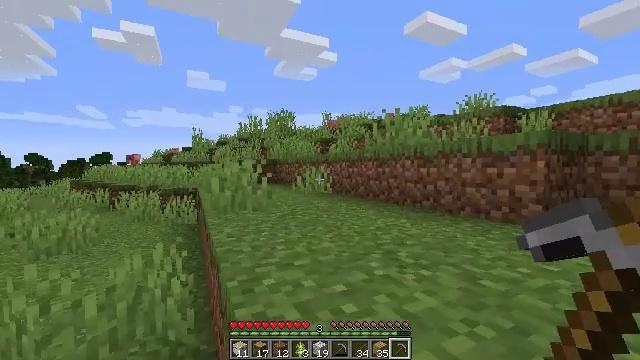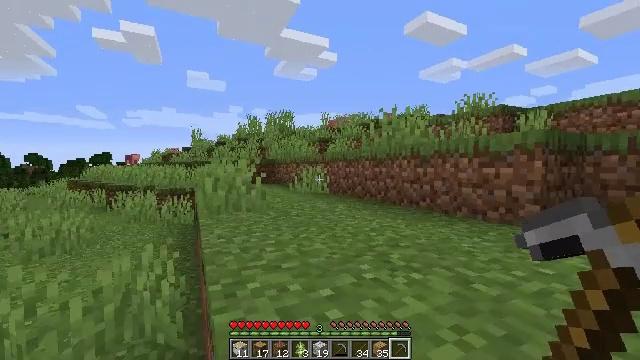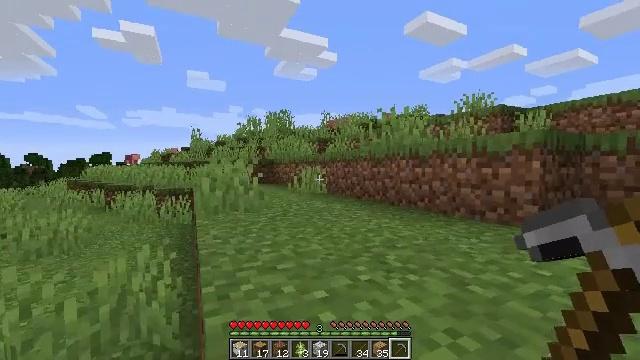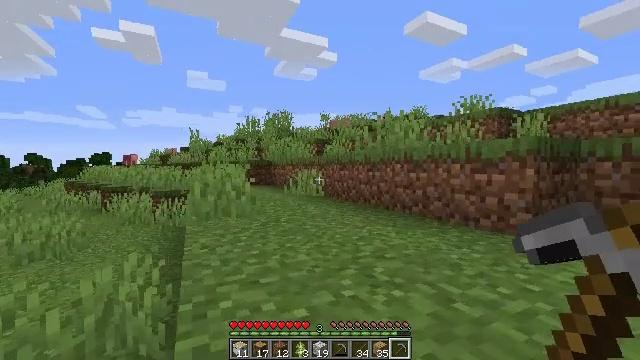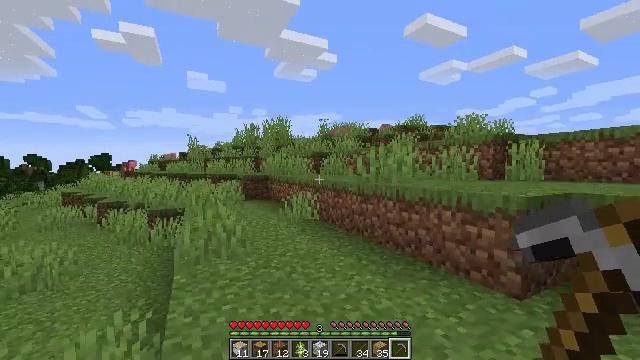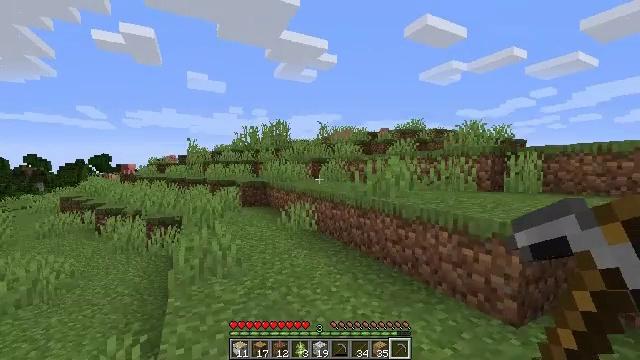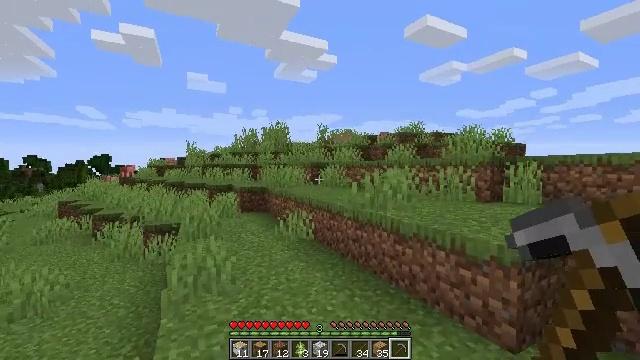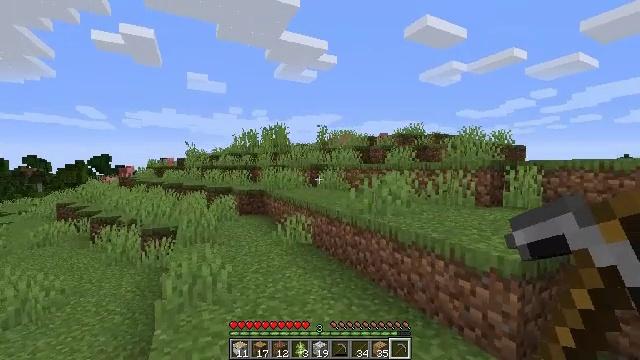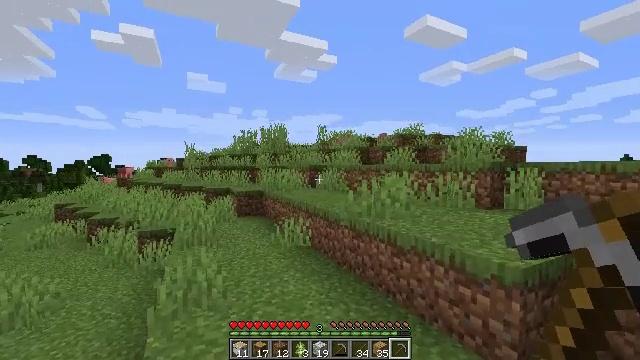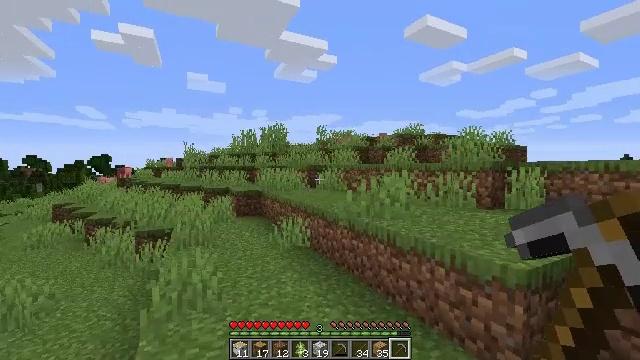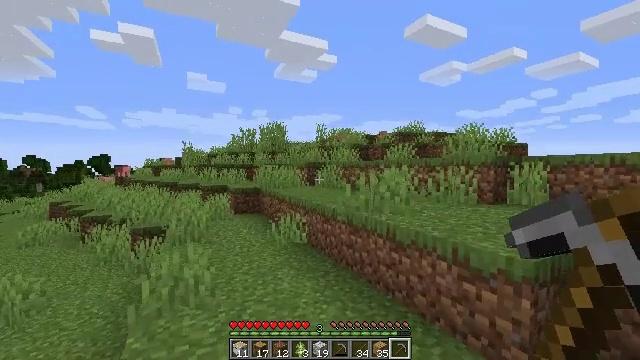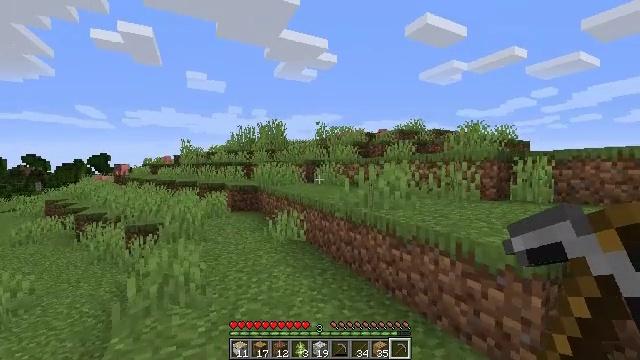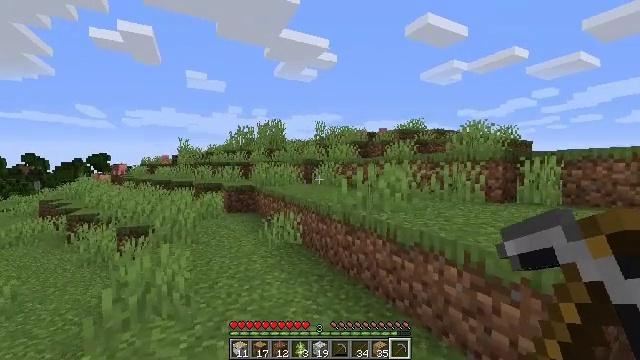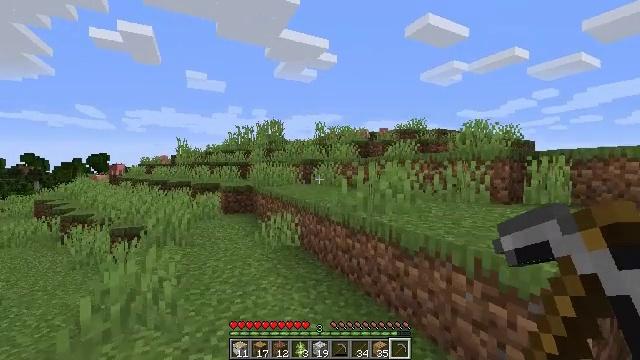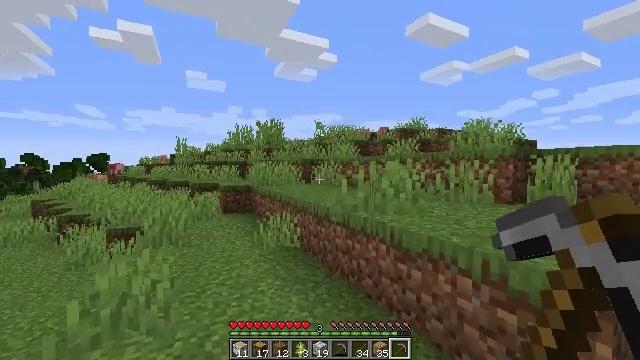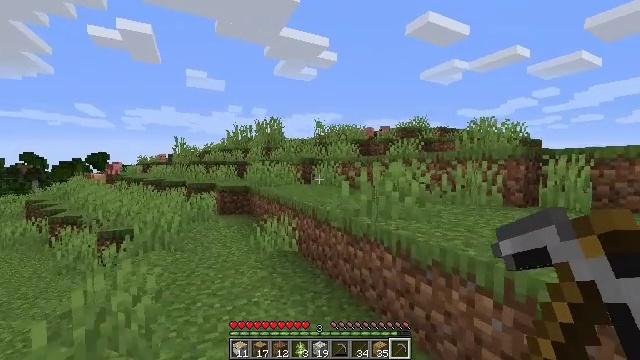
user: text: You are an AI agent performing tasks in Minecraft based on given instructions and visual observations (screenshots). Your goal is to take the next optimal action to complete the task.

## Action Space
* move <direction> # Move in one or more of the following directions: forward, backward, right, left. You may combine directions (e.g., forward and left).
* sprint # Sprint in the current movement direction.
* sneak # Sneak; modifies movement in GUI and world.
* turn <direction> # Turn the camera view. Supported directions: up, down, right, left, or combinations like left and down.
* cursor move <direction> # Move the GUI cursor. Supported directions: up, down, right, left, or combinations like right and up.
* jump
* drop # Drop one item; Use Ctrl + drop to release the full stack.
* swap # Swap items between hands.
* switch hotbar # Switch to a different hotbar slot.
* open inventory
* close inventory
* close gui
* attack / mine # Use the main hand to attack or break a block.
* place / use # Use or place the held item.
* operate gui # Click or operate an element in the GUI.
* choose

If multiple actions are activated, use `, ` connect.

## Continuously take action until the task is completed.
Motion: motion action
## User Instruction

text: Collect the azure bluet for decoration.
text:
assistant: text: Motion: move forward
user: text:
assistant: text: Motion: move forward
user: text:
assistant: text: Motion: move forward, jump
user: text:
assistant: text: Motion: move forward, jump
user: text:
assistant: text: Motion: move forward, jump
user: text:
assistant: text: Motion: move forward, jump
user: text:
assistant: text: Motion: move forward
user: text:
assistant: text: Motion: move forward
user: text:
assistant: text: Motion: move forward
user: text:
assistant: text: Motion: move forward
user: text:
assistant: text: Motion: move forward
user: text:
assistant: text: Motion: move forward
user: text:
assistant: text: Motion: move forward
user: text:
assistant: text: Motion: move forward
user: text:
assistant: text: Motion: move forward
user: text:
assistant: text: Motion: move forward
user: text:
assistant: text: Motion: move forward
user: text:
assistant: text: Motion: move forward
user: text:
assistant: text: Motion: move forward, turn left and down
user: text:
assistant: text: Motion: move forward, turn left and down
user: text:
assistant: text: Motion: move forward, turn left and down
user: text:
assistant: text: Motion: move forward, turn left
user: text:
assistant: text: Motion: move forward, turn left
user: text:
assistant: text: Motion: move forward, turn left
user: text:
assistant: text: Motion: move forward, turn left
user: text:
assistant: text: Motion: move forward
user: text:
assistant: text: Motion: move forward
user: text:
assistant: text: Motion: move forward
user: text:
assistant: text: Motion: move forward
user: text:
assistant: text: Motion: move forward